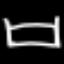
Label: bed